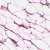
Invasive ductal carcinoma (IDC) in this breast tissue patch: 1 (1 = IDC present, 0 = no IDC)